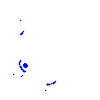
Particle: electron